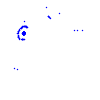
Particle: kaon